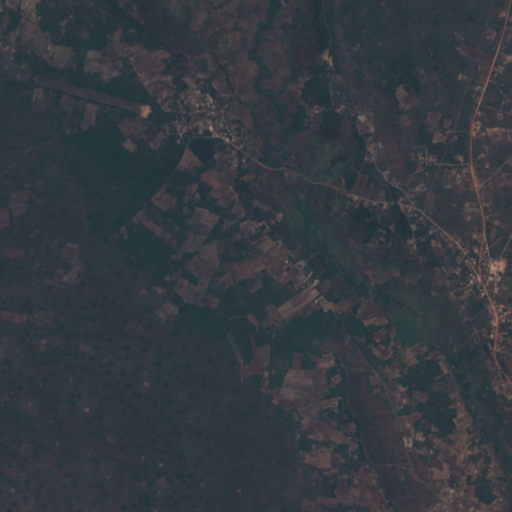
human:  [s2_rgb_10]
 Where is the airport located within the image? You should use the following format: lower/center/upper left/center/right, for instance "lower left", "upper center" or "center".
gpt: The airport is located in the upper left of the image.
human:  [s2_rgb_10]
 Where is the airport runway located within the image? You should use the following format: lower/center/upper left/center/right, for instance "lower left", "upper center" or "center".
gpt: The airport runway is located in the upper left of the image.
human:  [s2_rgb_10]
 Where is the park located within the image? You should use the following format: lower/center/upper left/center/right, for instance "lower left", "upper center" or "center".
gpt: The park is located in the center right of the image.
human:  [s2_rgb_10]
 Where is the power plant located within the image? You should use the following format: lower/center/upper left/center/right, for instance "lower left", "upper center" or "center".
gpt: There is no power plant in the image.